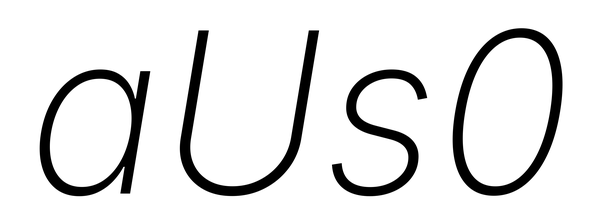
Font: Inter-Italic_ExtraLight_Italic